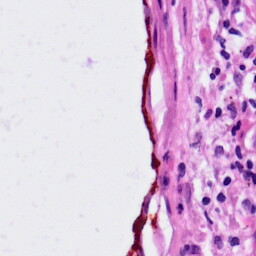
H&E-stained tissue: Lung